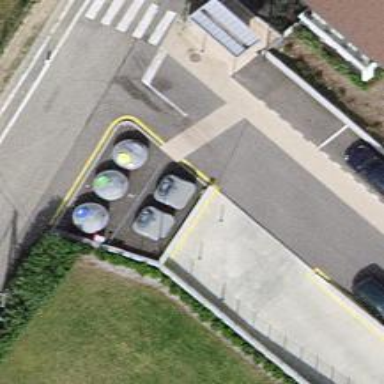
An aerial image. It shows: Recycling container at amenity designated for recycling.